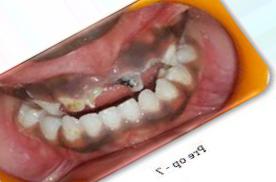
Condition: Caries